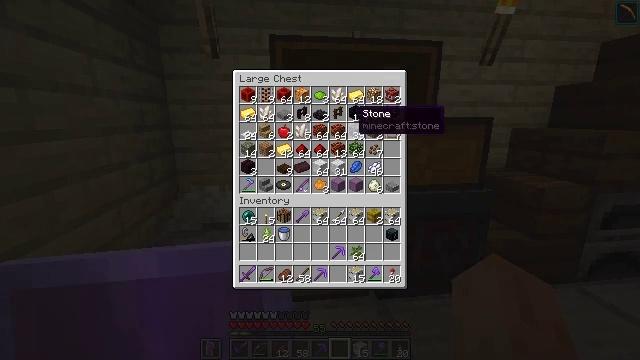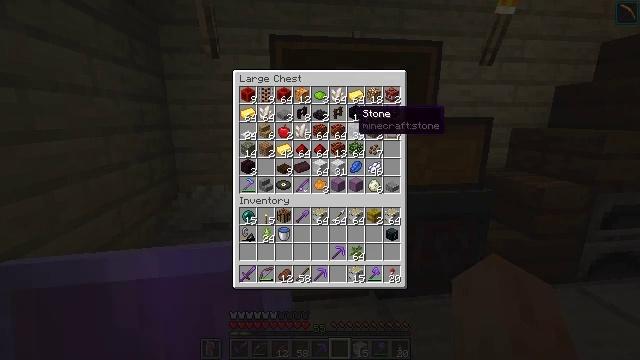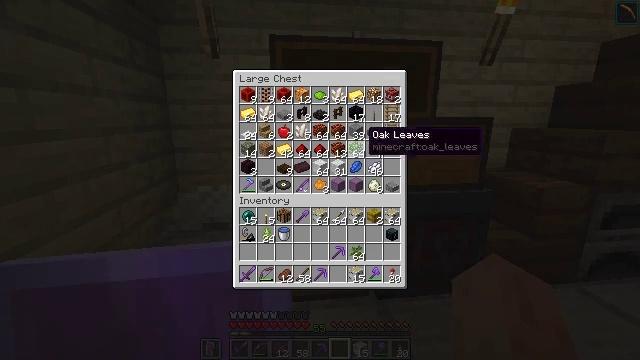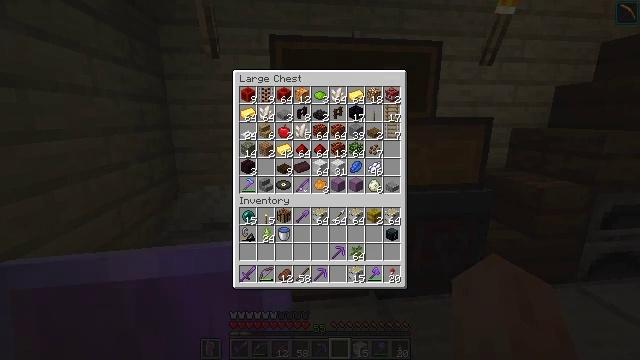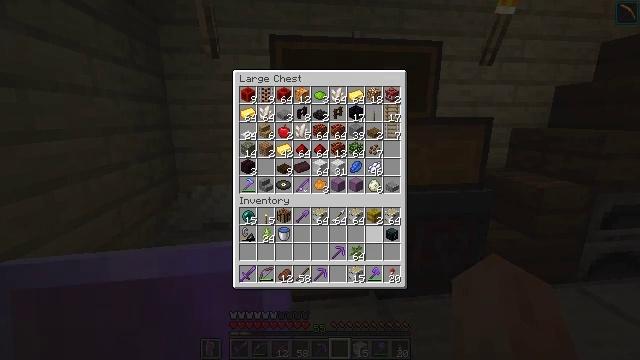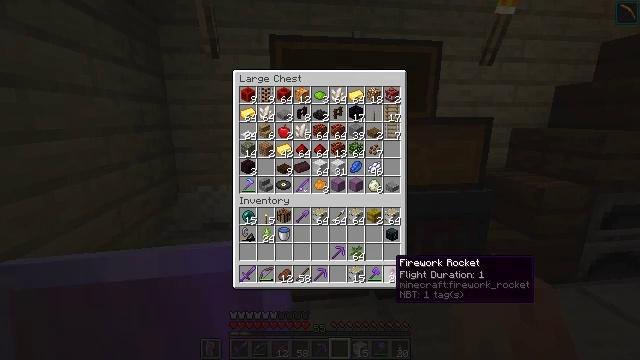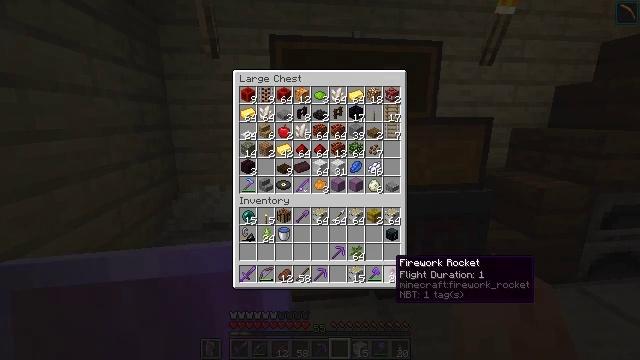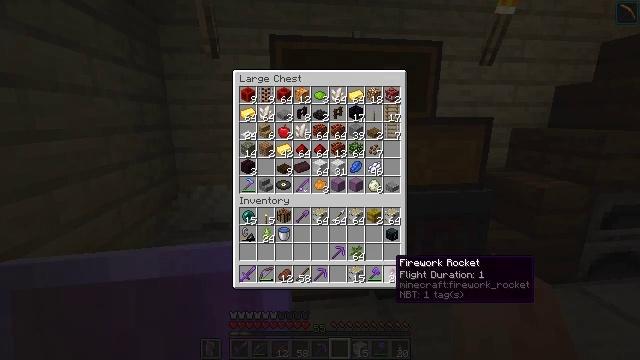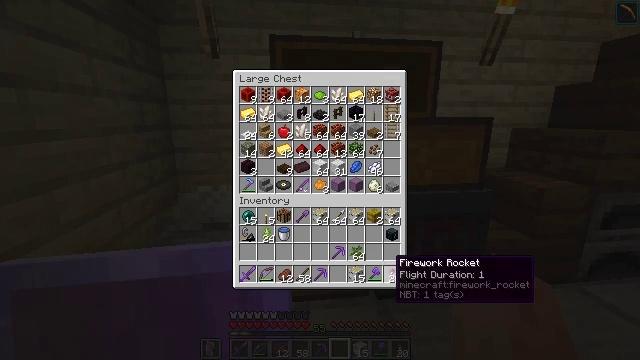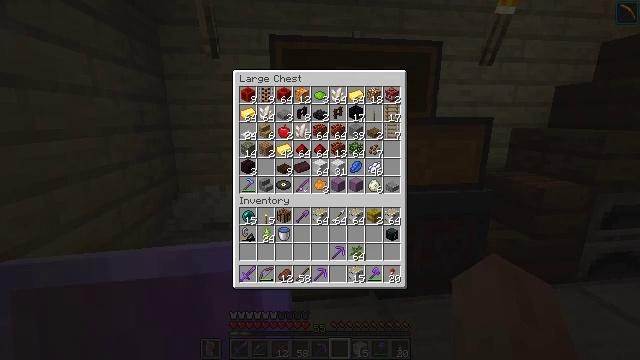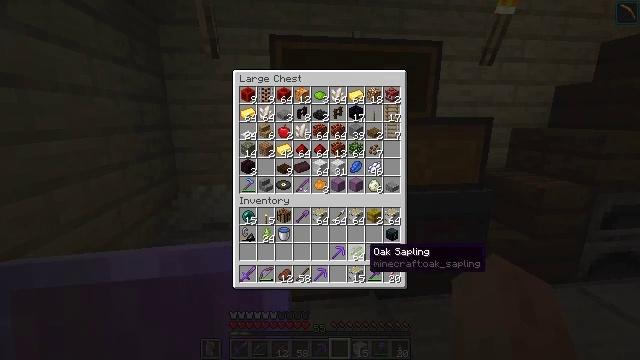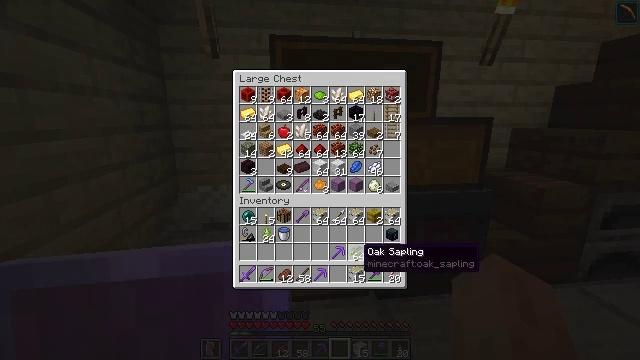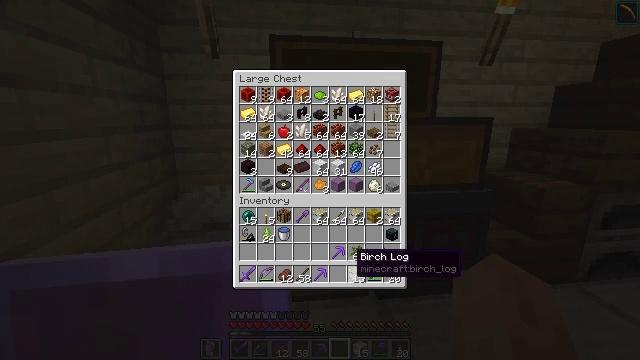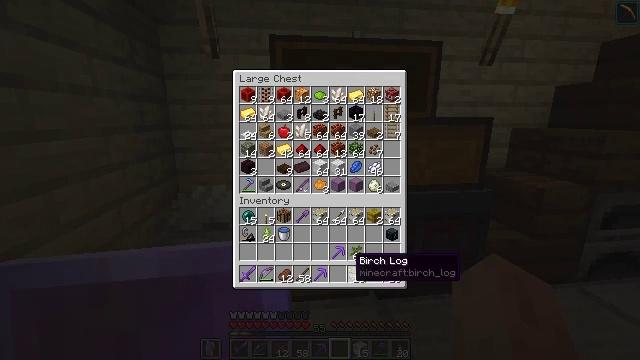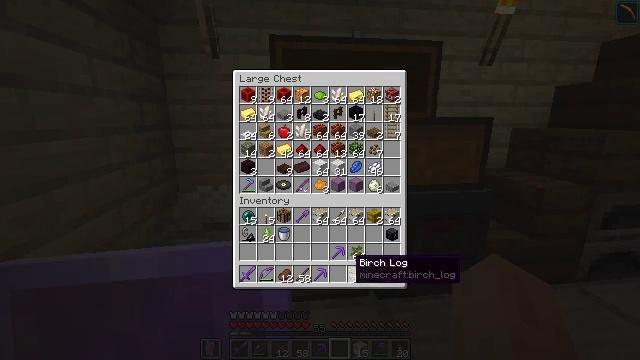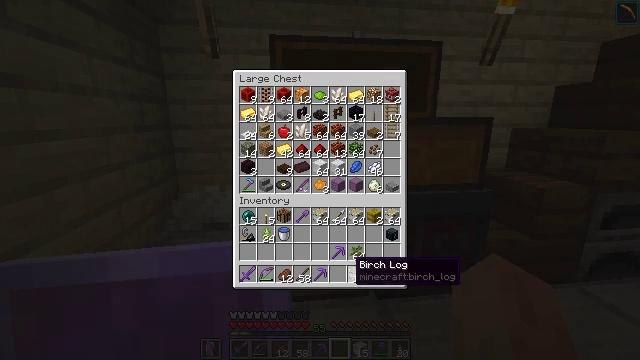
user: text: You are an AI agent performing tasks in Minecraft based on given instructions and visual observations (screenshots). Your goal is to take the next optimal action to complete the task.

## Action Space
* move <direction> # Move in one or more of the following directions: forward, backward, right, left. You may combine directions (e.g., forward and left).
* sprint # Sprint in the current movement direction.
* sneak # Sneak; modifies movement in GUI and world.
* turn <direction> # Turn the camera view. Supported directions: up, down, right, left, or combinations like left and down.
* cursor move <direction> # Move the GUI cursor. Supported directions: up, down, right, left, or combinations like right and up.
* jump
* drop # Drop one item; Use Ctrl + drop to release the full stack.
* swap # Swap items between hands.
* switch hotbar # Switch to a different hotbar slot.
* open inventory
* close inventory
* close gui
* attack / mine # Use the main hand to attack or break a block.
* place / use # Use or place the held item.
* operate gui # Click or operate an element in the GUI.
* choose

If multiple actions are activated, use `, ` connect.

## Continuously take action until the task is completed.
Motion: motion action
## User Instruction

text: Use string and slimeball in a crafting table to make a lead.
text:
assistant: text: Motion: no_op
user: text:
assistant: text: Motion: turn right and down
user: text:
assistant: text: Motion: turn right and down
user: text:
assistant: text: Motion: turn down
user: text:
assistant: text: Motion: turn down
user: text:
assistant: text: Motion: no_op
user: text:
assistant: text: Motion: no_op
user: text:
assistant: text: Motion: no_op
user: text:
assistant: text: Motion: turn left and up
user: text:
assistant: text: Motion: no_op
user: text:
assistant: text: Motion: no_op
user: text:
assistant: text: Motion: no_op
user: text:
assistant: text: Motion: no_op
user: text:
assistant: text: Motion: no_op
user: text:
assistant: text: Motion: no_op
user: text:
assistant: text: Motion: no_op
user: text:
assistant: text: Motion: no_op
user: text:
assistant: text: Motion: no_op
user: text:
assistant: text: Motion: no_op
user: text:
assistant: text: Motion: no_op
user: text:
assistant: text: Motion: no_op
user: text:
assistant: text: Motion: no_op
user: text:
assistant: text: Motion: no_op
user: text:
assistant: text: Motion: no_op
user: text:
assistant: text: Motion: no_op
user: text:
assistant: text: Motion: no_op
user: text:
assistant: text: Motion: no_op
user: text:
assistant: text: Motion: no_op
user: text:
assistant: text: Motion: no_op
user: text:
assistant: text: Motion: attack / mine